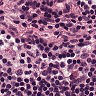
Metastatic tissue present: no